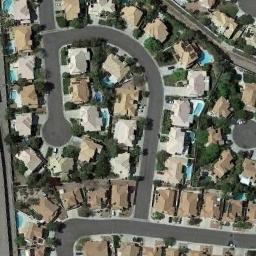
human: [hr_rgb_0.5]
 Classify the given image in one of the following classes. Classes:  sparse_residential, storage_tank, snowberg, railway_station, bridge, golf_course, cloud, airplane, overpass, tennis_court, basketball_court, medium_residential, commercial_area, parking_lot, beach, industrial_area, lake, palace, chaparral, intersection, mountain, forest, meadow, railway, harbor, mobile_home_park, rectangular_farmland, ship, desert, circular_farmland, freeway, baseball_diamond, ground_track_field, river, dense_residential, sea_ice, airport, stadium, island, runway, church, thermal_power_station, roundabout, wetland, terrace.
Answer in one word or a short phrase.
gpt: dense_residential